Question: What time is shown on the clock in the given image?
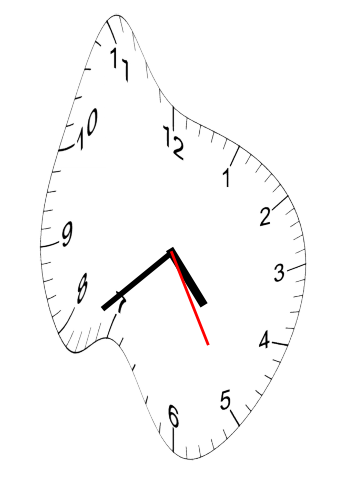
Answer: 04:38:25